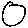
Label: circle